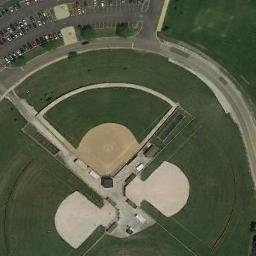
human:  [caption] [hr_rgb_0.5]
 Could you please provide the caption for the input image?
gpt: There are three baseball diamonds in the grass next to the parking lot .

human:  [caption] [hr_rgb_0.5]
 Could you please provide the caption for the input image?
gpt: There are three baseball diamonds in the middle of grass next to many cars .

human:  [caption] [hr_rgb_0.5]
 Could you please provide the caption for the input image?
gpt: There are neat rows of houses near the baseball field .

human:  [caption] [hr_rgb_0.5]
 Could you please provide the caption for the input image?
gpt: There is a circular road next to three baseball diamonds .